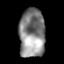
Tissue: prostate
Cell type: Epithelial cells
Senescence score: 0.2917
Nuclear area (px): 1238
Mean DAPI intensity: 136.822